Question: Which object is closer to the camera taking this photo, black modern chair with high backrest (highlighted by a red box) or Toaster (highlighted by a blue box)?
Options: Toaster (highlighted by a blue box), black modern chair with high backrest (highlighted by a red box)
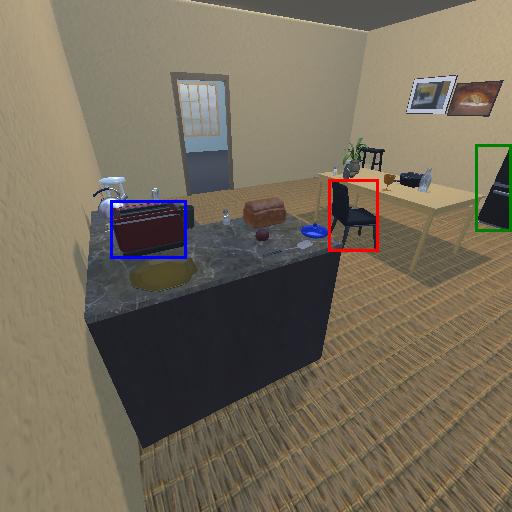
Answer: Toaster (highlighted by a blue box)